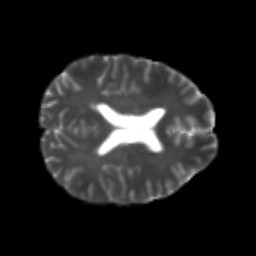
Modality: T2w
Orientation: axial
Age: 24
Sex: male
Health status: healthy
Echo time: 0.074 s